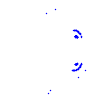
Particle: proton